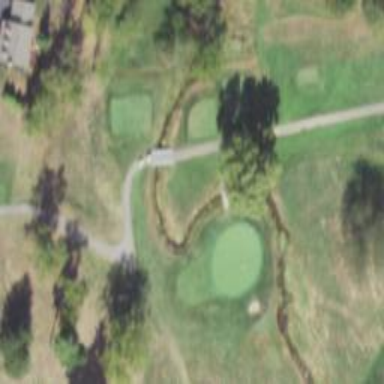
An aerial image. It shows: View of golf hole.